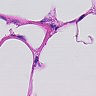
Metastatic tissue present: no